Field crop: maize
Growth stage: 2
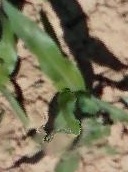
Species: maize